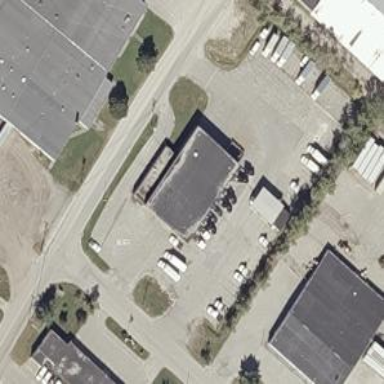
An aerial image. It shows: Commercial building.